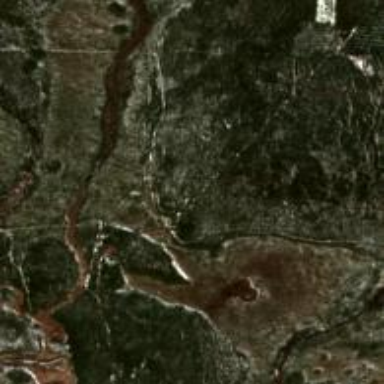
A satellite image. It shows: Bog wetland.